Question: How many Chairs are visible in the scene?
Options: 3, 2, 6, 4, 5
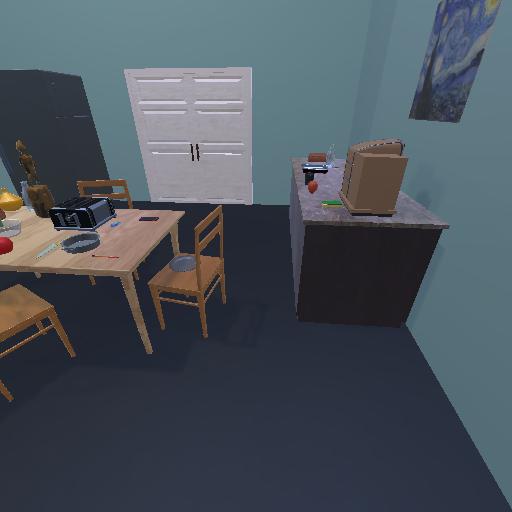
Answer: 3